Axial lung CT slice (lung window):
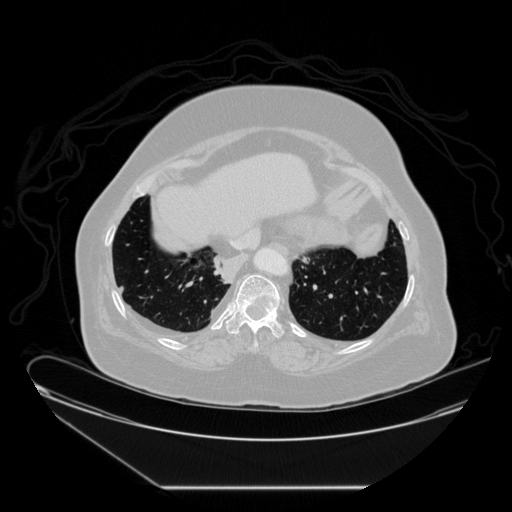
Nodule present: no